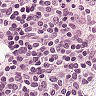
Metastatic tissue present: no